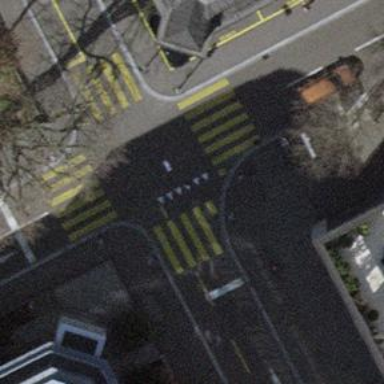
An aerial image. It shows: Road with traffic signals and zebra crossing with zebra markings.